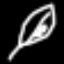
Label: leaf